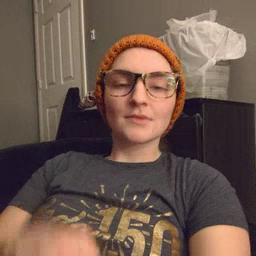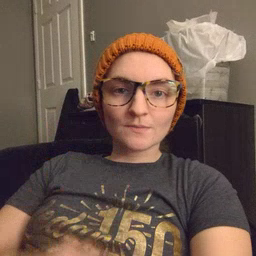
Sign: find